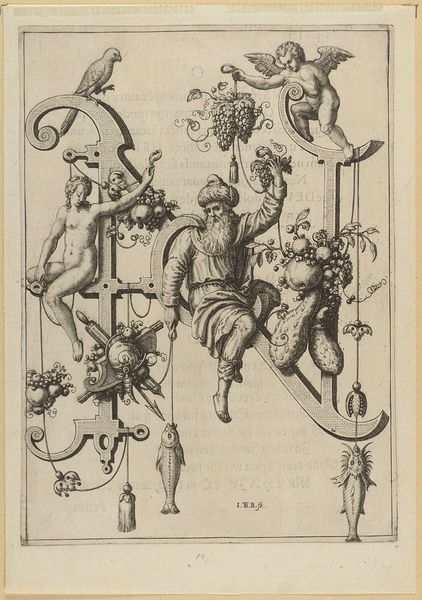
Titel: Der Buchstabe N, Blatt aus der Folge 'Nova Alphati Effictio Historiis'
Künstler: Johann Theodor de Bry
Standort: Hamburg
Institution: Museum für Kunst und Gewerbe Hamburg
Schlagwörter: akt, flügel, mann, vogel, sitzen, frau, hut, bart, bibel, geschichte, schnur, personen, engel, frucht, putto, trauben, apfel, schrift, papier, frauenakt, grafik, graphik, essen, wein, ornamente, fotografie, photographie, panzer, greis, druckgraphik, druckgrafik, stich, buchstaben, helm, girlanden, triumph, fisch, weintraube, putten, kupferstich, fische, amoretten, groteske, noah, alphabet, rollwerk, beschlagwerk, gerippt, aktdarstellung, weibliche, reproduktionen, n, druckerzeugnisse, pflanzenornamente, schweifwerk, früchte, vögel, tierornamente, rüstung, ornamentstich, vorlageblätter, schweifgroteske, trophäe